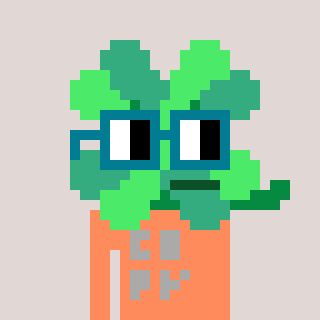
a pixel art character with square dark green glasses, a clover-shaped head and a peachy-colored body on a warm background